Field crop: tomato
Growth stage: 1
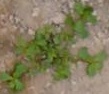
Species: portulaca